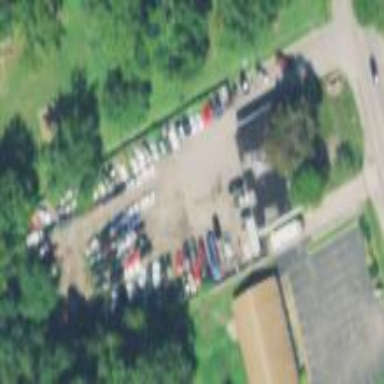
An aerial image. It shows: Scrap yard located in industrial area.